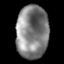
Tissue: lung
Cell type: Epithelial cells
Senescence score: 0.2268
Nuclear area (px): 1671
Mean DAPI intensity: 129.956